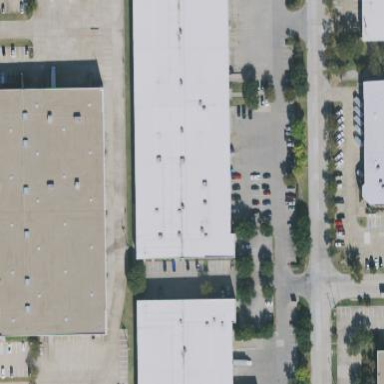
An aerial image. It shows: Warehouse.